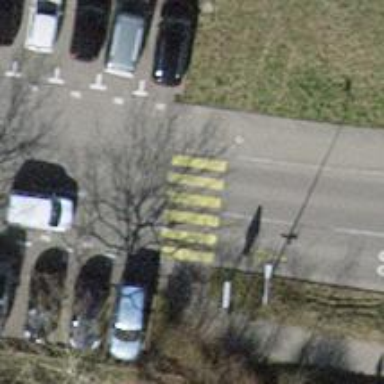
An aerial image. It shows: Marked crossing on the road.